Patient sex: M
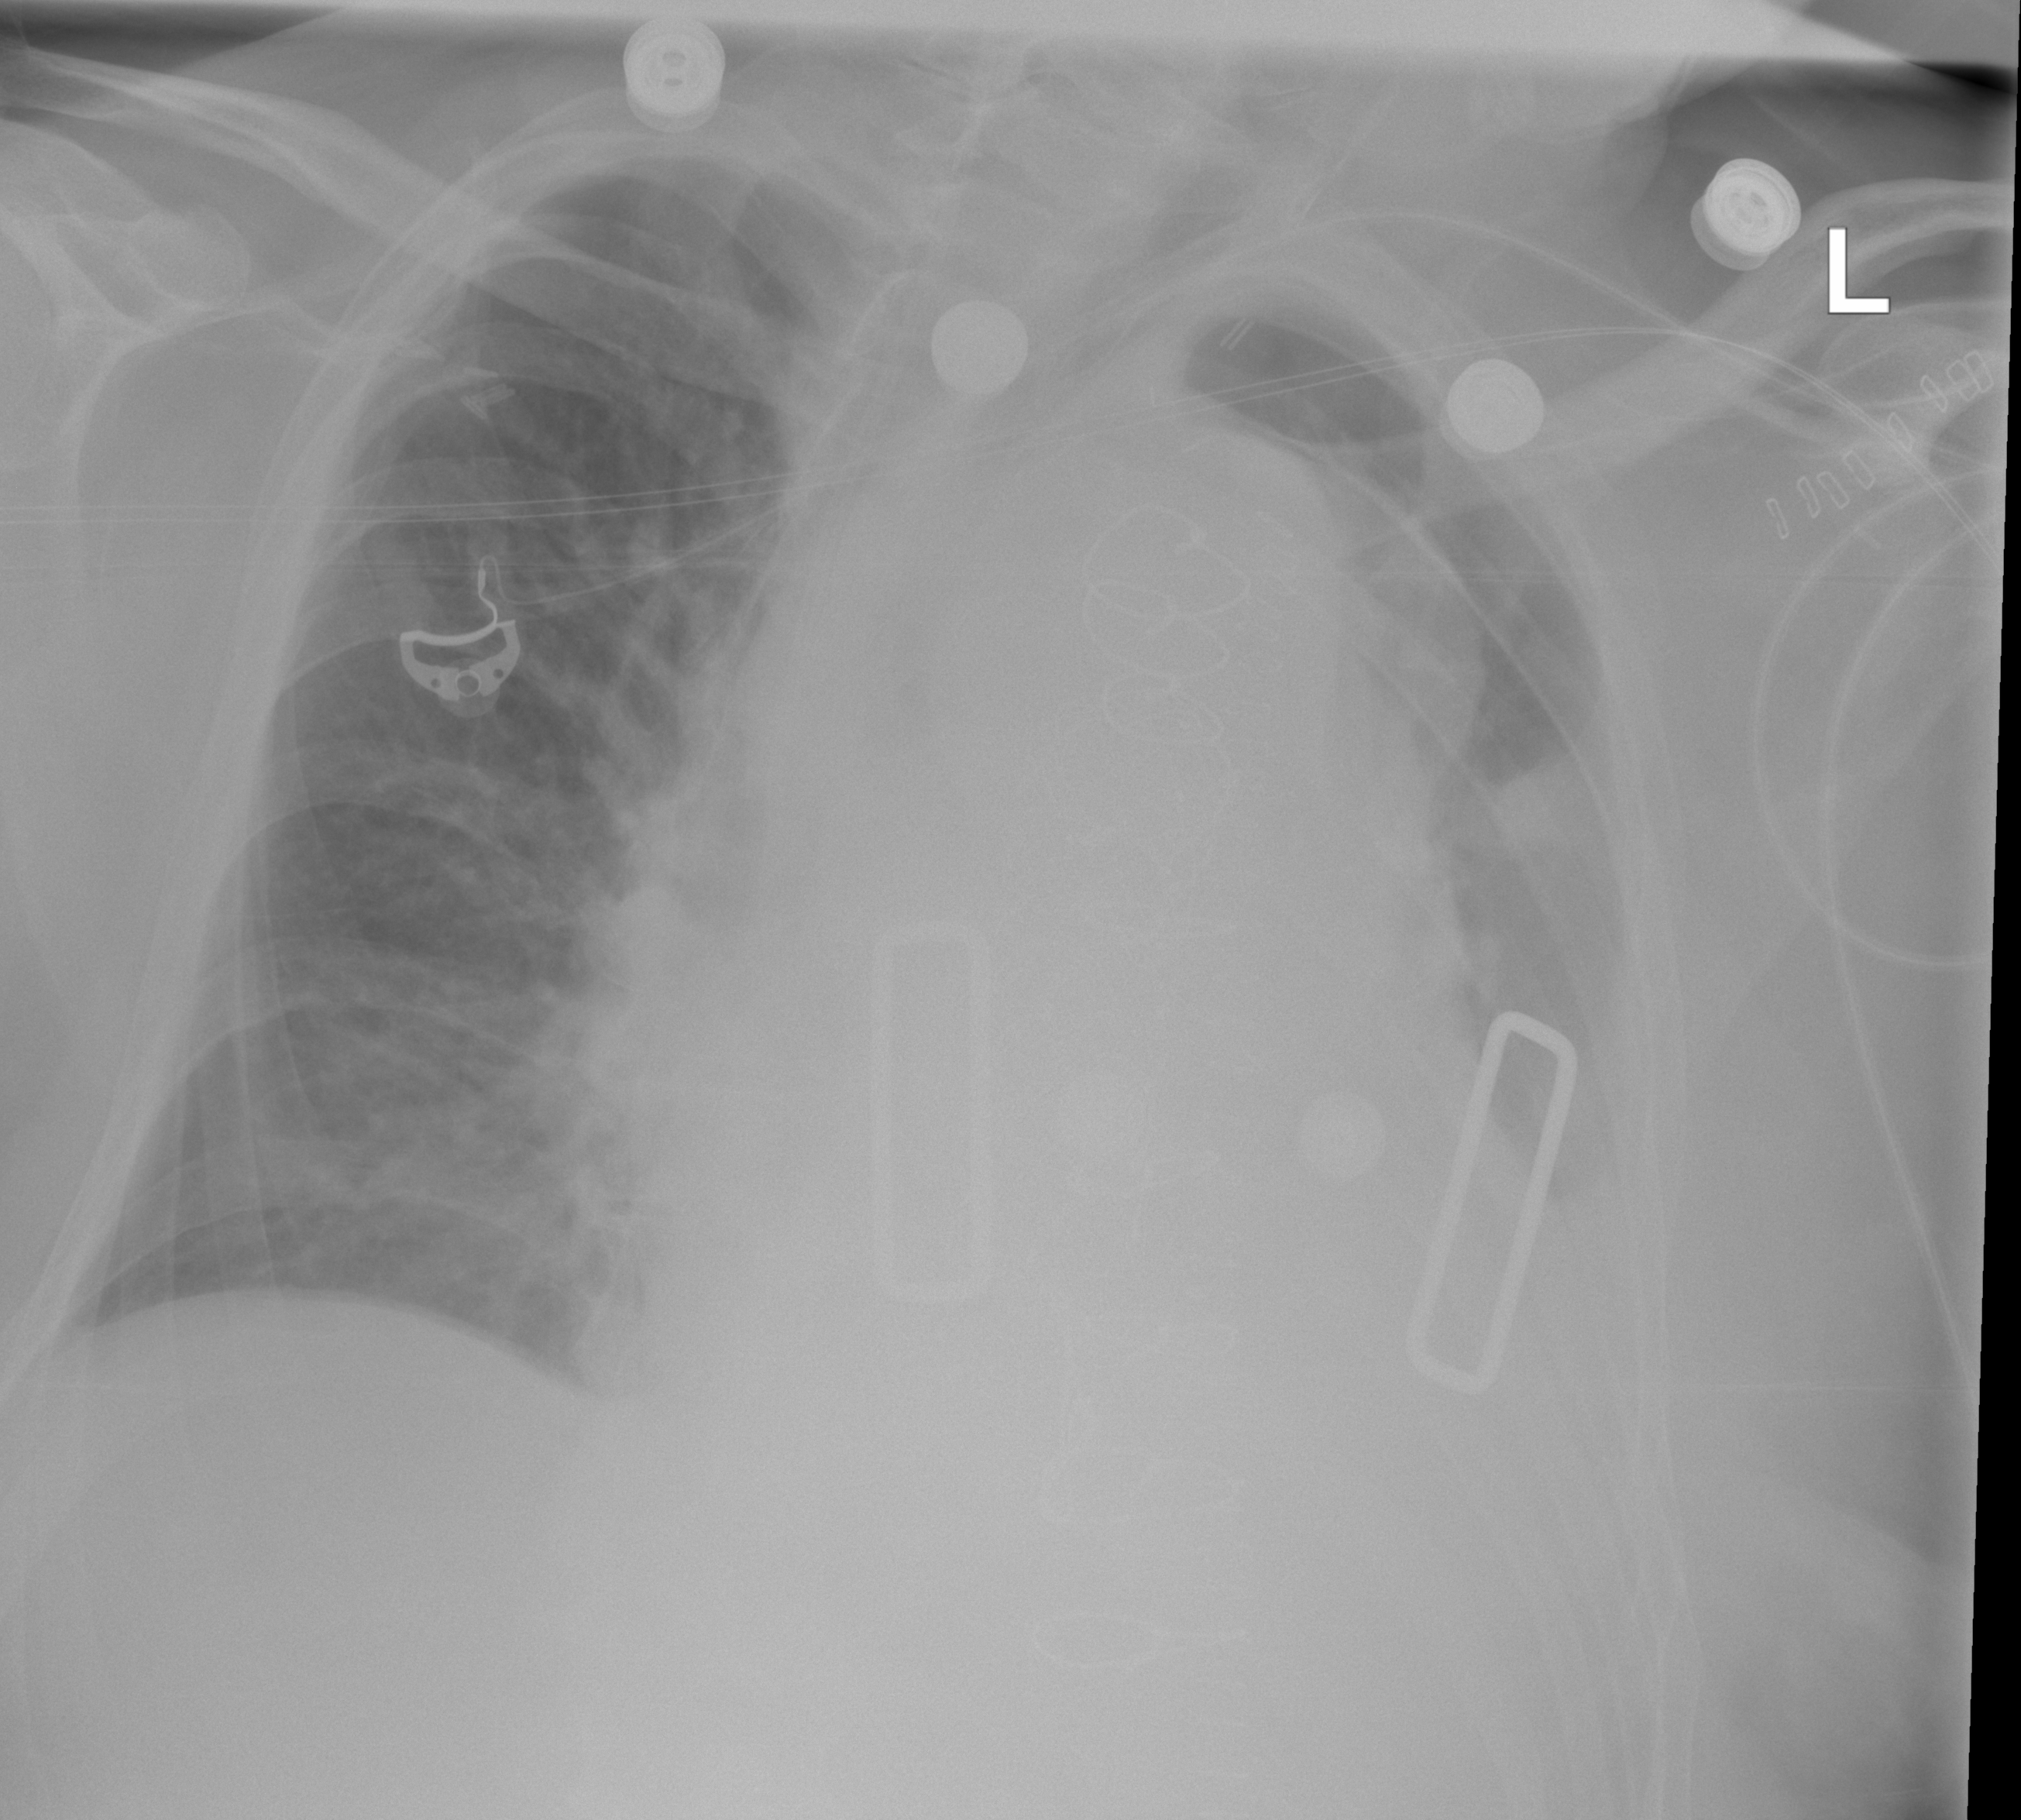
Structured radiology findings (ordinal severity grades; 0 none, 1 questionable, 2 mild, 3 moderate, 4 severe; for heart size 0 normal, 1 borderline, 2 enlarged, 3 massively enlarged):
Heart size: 3
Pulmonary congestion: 2
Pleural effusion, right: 0
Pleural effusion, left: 2
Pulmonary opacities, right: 0
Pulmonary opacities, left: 0
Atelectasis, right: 2
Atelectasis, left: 2